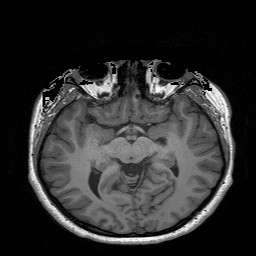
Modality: T1w
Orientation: coronal